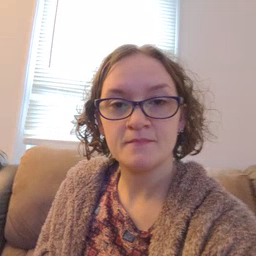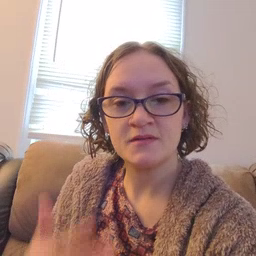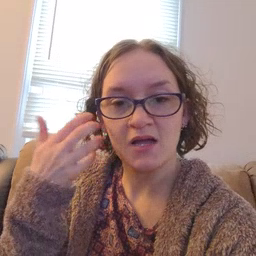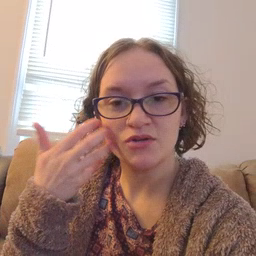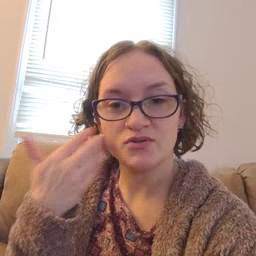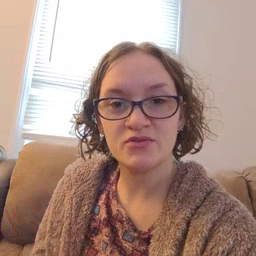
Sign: tiger